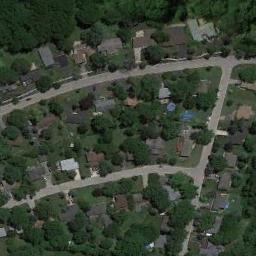
Label: residential